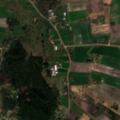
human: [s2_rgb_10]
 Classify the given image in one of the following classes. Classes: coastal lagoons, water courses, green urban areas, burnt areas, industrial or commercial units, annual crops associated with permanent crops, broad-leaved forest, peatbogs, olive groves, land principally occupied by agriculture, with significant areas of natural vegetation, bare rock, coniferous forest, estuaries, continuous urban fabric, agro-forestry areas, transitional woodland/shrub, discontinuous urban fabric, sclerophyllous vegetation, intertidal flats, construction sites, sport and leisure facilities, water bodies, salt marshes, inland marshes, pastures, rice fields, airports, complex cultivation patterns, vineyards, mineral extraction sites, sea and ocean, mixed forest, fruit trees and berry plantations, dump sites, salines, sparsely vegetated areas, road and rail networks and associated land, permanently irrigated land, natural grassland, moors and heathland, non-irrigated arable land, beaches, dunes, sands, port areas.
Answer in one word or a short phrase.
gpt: discontinuous urban fabric, non-irrigated arable land, land principally occupied by agriculture, with significant areas of natural vegetation, mixed forest